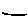
Label: line